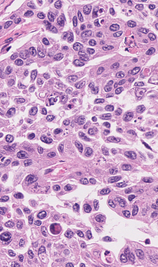
Tumor epithelial tissue: yes
Tumor-associated stroma tissue: no
Normal tissue: no